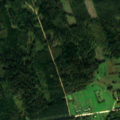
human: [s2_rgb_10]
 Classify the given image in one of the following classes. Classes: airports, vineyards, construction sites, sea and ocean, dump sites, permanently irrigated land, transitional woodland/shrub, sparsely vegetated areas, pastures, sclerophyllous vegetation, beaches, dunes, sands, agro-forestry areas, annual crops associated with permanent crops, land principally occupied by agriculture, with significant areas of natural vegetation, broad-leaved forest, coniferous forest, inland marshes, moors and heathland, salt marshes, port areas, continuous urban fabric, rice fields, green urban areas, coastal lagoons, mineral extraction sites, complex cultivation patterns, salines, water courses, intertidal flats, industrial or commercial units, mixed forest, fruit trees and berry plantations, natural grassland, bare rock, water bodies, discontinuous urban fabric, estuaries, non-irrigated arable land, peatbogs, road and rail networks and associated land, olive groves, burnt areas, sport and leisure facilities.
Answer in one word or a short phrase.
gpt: pastures, land principally occupied by agriculture, with significant areas of natural vegetation, coniferous forest, mixed forest, transitional woodland/shrub